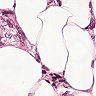
Metastatic tissue present: yes